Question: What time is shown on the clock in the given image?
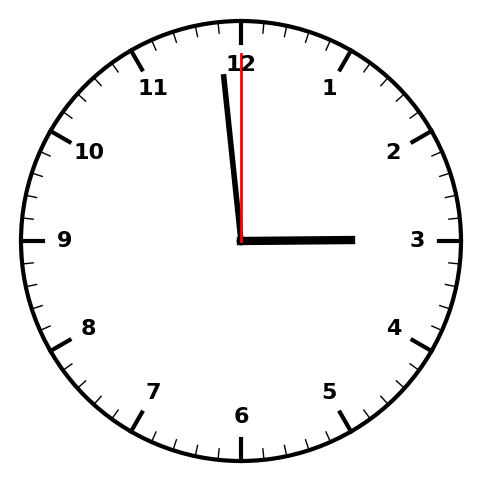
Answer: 02:59:00